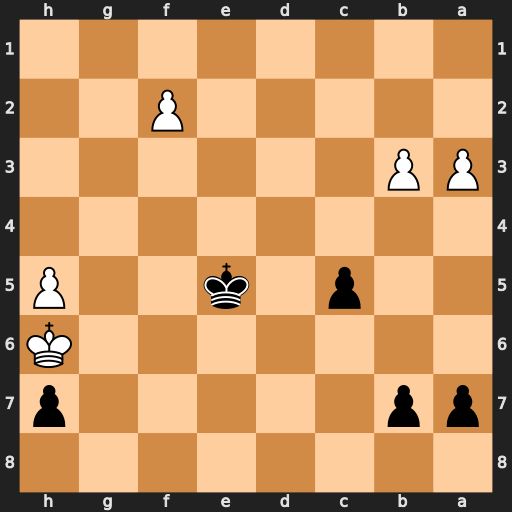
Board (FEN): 8/pp5p/7K/2p1k2P/8/PP6/5P2/8
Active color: b
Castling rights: -
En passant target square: -
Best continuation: b5 Kxh7 Kf6 b4 c4 Kg8 Kg5